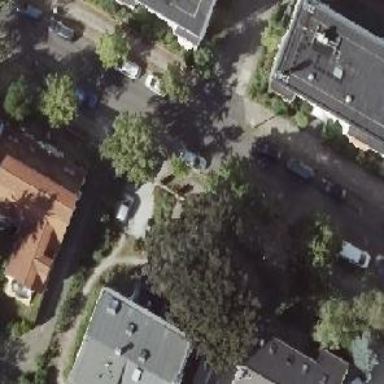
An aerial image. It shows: Driveway.